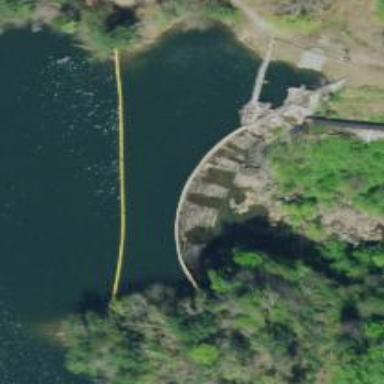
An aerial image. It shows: Dam along waterway.